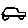
Label: car